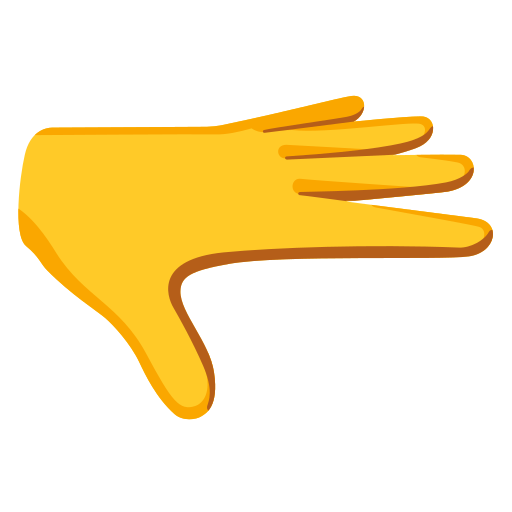
Emoji: 🫳